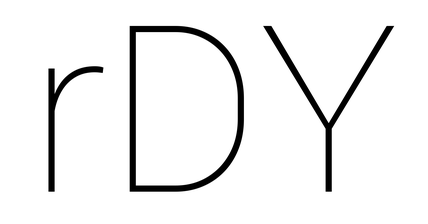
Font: Roboto_Thin